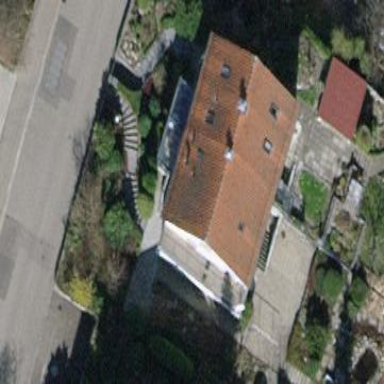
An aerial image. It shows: Building with tile roof.